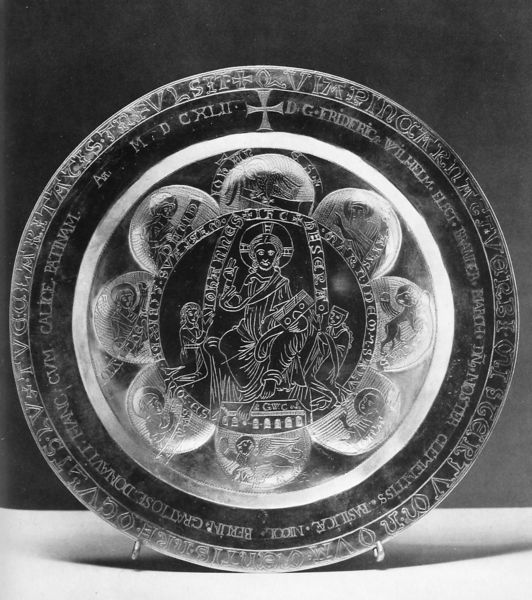
Titel: Patene
Standort: Berlin, St. Marien und St. Nikolai (EU - D); Herkunftsland: (D Norddeutschland) (EU - D - Norddeutschland)
Schlagwörter: sitzen, haus, band, falten, schale, silber, teller, kirche, kreis, rund, engel, schrift, thron, inschrift, ziffern, metall, platte, ring, foto, buch, kreuz, schwarzweiß, text, gravur, heiligenschein, silberschale, nimbus, christus, jesus, jesus christus, segen, scwarz, heilige, maria, kunsthandwerk, blech, halbkreise, umschrift, markus, kreuznimbus, mandorla, segmente, evangelisten, weltenrichter, lukas, propheten, ziselierung, goldschmiedearbeit, kirchenschatz, pantokrator, weltenherrscher, majestas domini, 1300, kirchengut, ritzrelief, kreuse, weltenbuch, christus auf trohn, m ittelalter